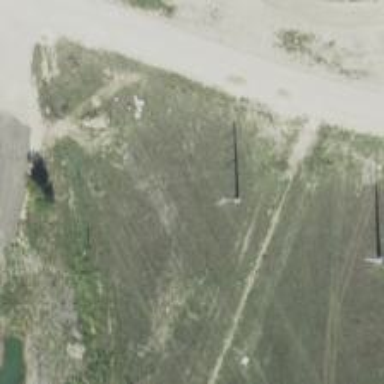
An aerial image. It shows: Power pole.